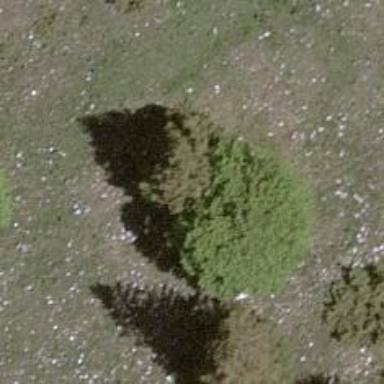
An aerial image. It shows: Single tag "natural: tree."